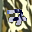
Label: 7